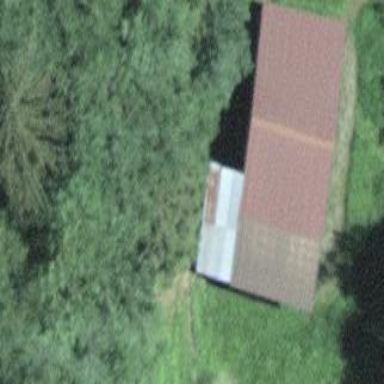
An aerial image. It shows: Barn.